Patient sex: M
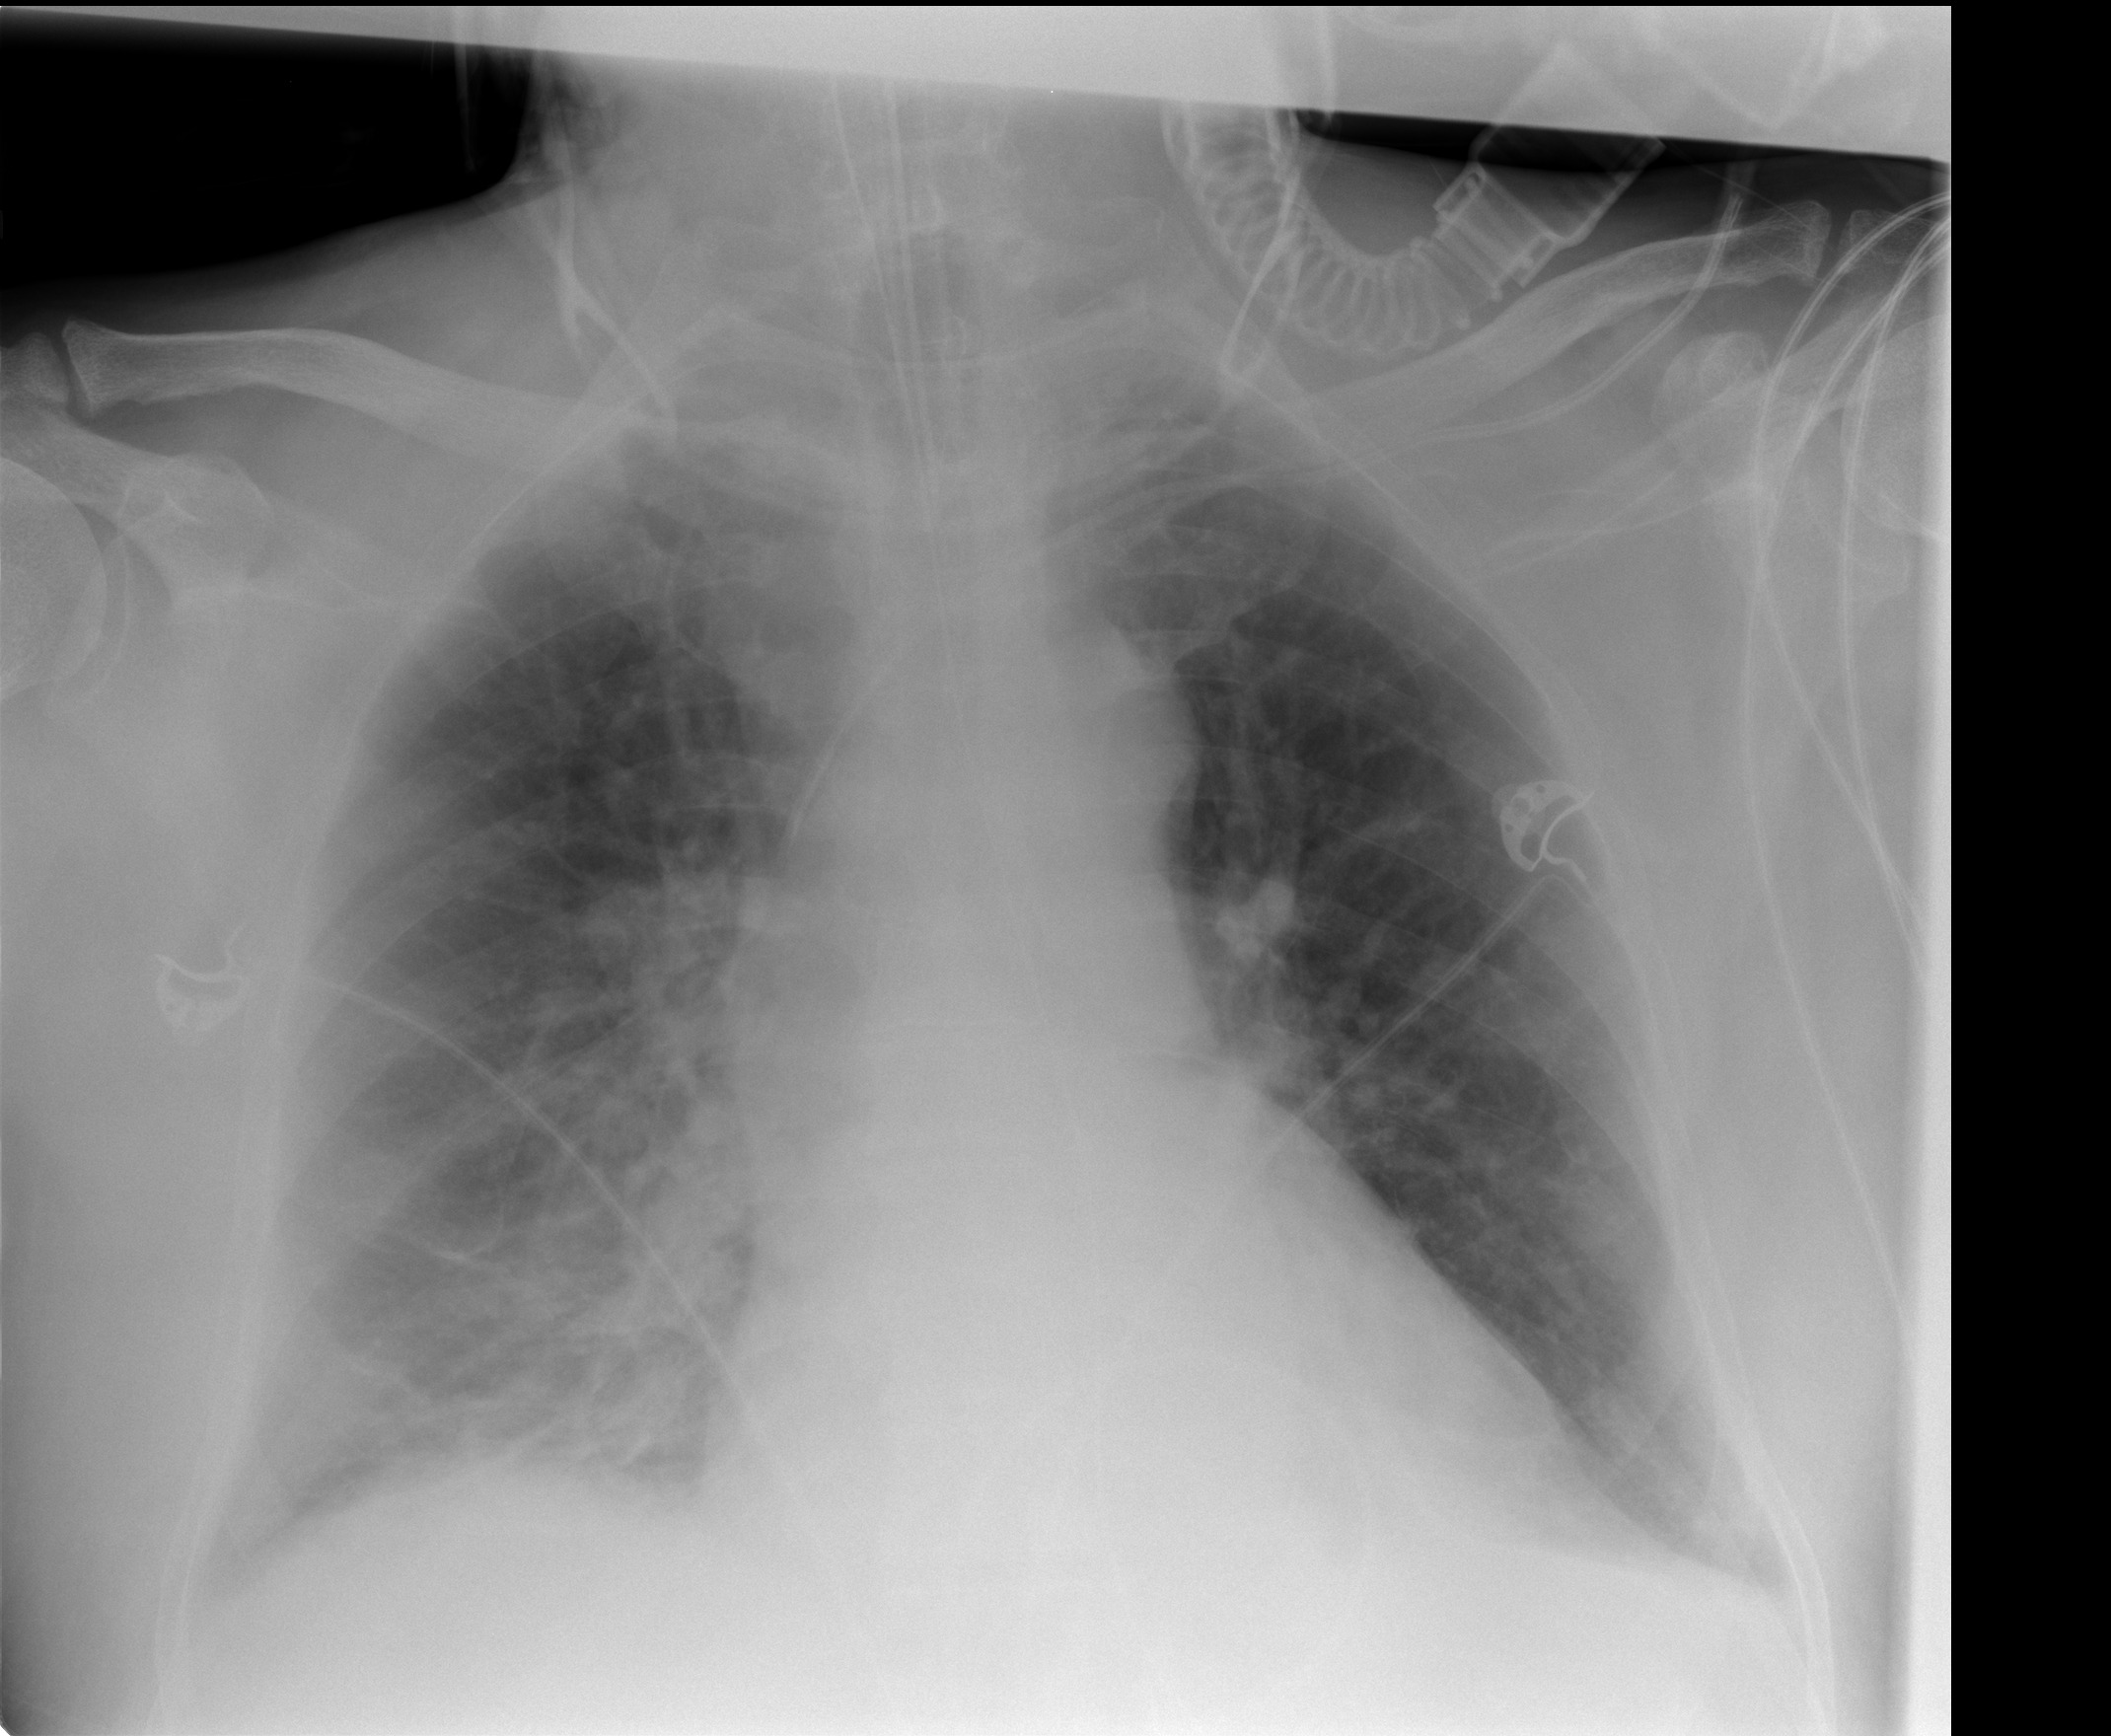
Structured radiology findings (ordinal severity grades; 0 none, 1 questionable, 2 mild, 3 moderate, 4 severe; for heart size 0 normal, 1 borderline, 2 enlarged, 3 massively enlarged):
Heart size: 0
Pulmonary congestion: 2
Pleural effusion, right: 2
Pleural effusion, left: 2
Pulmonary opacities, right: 2
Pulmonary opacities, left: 0
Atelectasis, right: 3
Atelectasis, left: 2